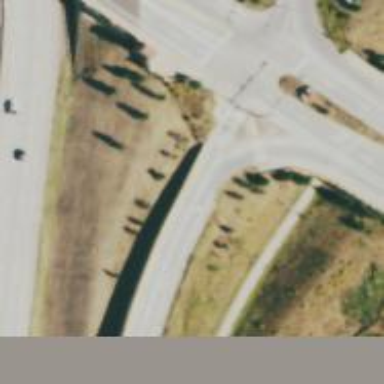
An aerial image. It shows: Marked zebra crossing on the road.